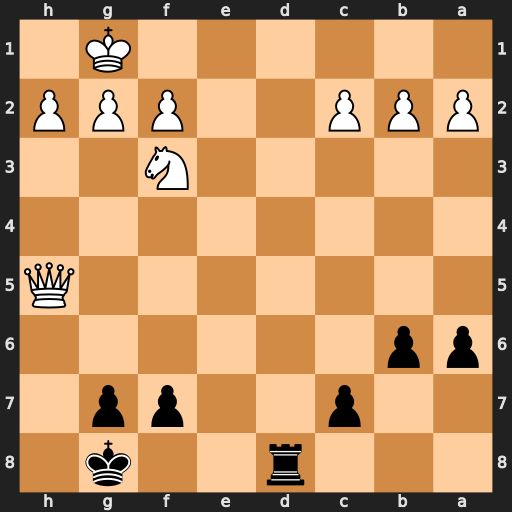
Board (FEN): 3r2k1/2p2pp1/pp6/7Q/8/5N2/PPP2PPP/6K1
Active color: b
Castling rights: -
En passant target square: -
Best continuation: Rd1+ Ne1 Rxe1#